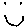
Label: smiley face